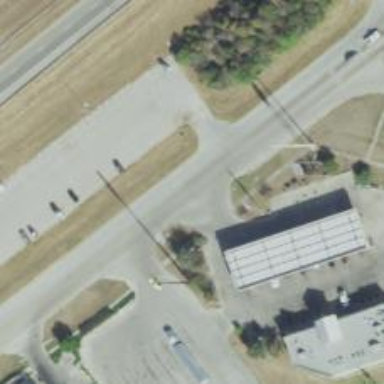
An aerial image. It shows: Tertiary road with frontage road.